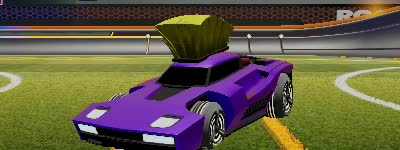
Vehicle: breakout